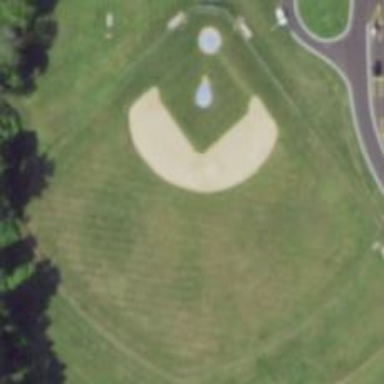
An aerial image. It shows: Baseball pitch for leisure and sports activities.